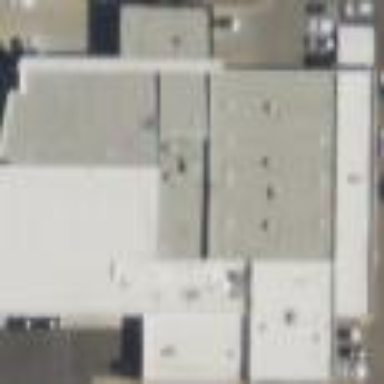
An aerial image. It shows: Building housing car shop.